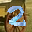
Label: 2